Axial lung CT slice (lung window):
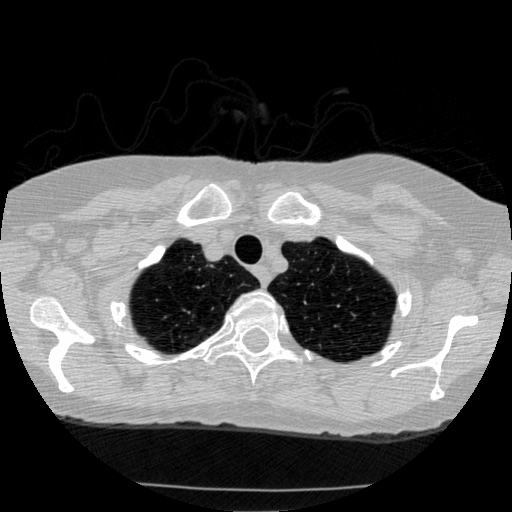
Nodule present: no